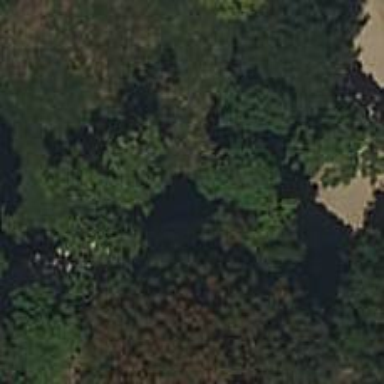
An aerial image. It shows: Landmark tree with broadleaved leaves.